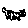
Label: cat